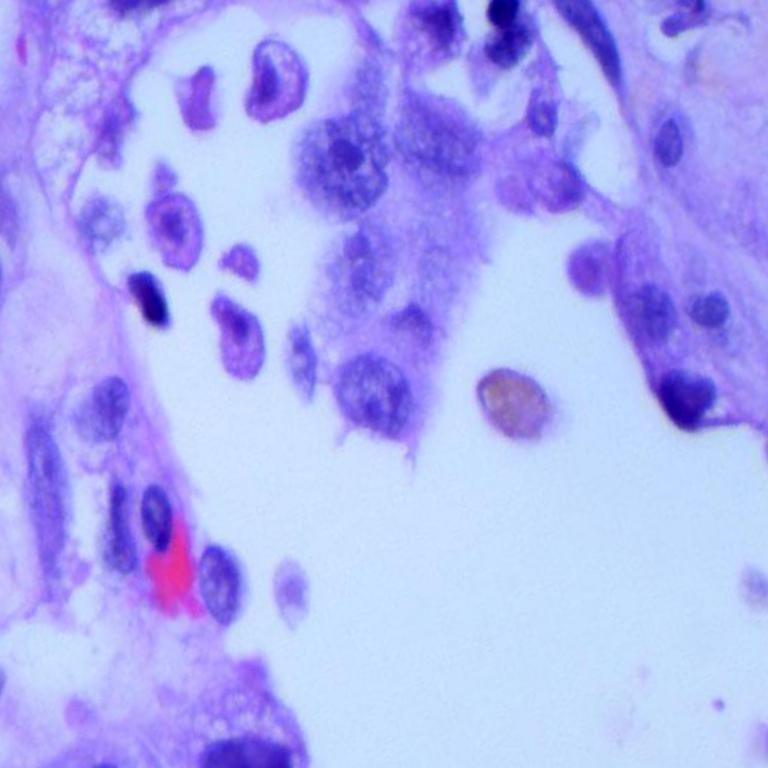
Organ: lung
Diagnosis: adenocarcinomas